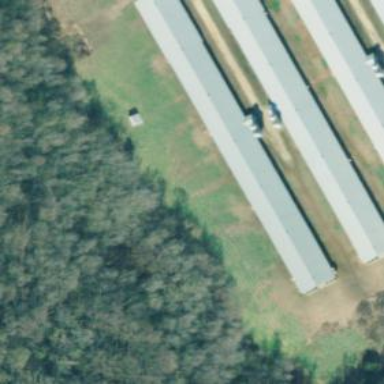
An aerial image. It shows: Poultry house.